Question:
I understand how to find the shortest path from start to finish as explained by the Dijkstra's Algorithm, what I do not understand is the interpretation. Here, from the graph in the picture, order added to my known set from A to E is 'A,C,B,D,F,H,G,E' what I do not get is, how to get the path from A to E as shown in the picture (the mathematical aspect)
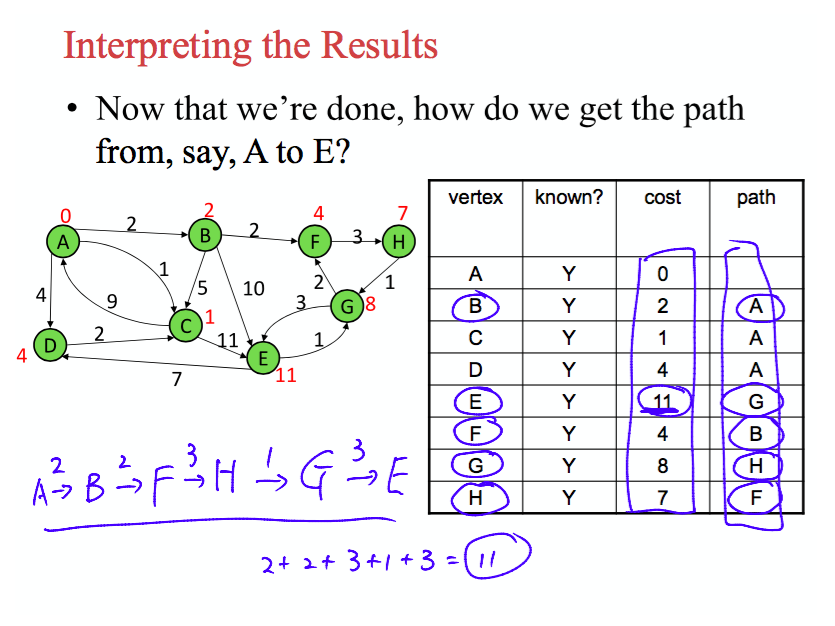
Answer: Every node has a parent node. When you reach ''E'', you simply look at its parent and so on until you find ''A''. This way you'll find the list in reverse order. Reverse the list it to find the path from ''A'' to ''E''.
Your parent list will be ''E' 'G' 'H' 'F' 'B' 'A'' if you append in order.
NOTE: The "parent node" is the node indicated in the table's "path" column